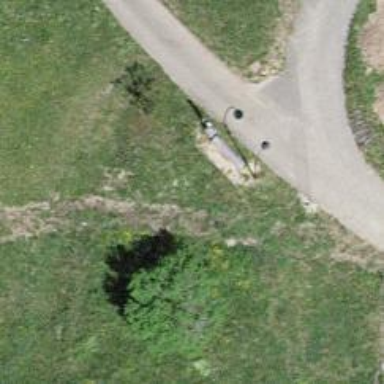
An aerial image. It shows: Bench made of concrete and wood material.